Aerial crown-view tile of a tropical tree (Barro Colorado Island, Panama), acquired 20240918:
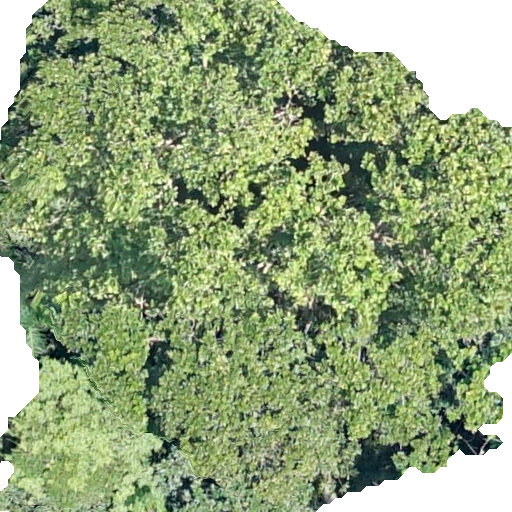
Species: Anacardium excelsum
GBIF accepted scientific name: Anacardium excelsum
Crown area: 399.3 m²